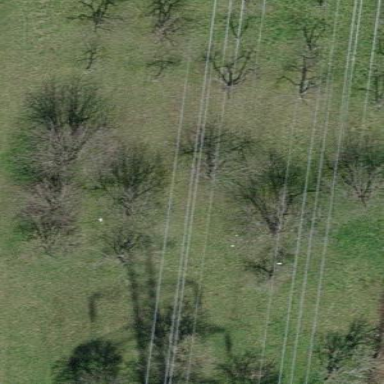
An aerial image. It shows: Orchard.